Question: After I updated angular/cli, I got an error:
'''
error TS2339: Property 'map' does not exist on type 'Observable<Response>'
'''

I tried every possible solution from <URL>
but still the error exists.
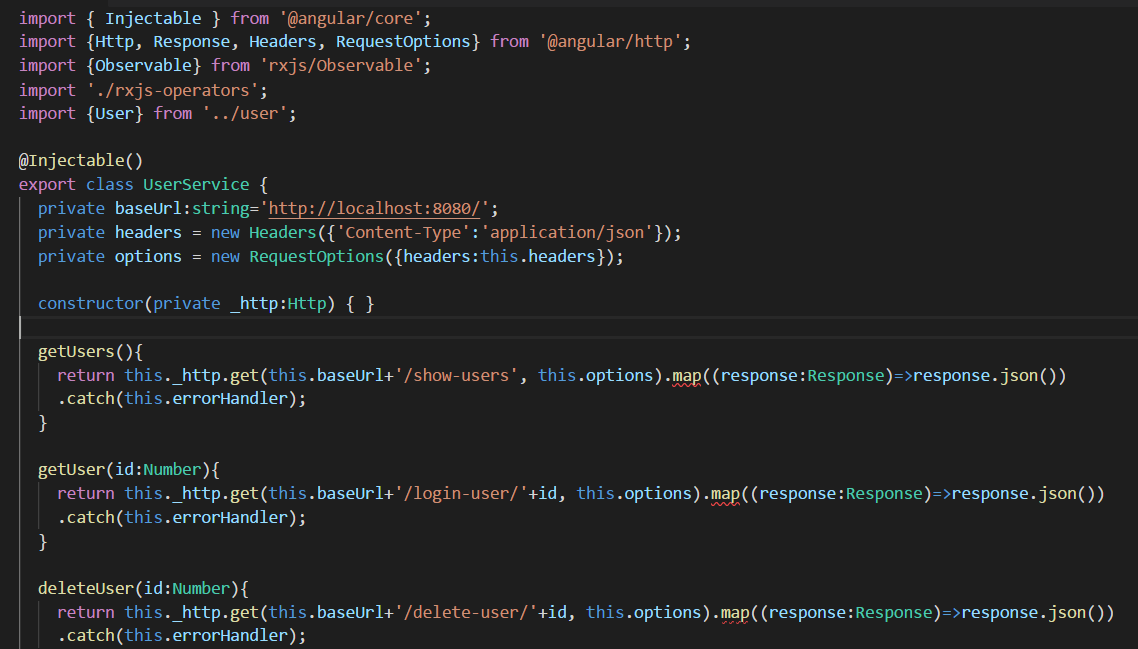
Answer: Its easy to post an answer when you provide your code instead of a screenshot. , you have to 'pipe' it:
'''
getUsers() {
return this._http.get(this.baseUrl+'/show-users', this.options)
.pipe(
map((response:Response)=>response.json())
);
'''
Remember to import 'map' like this:
'''
import { map } from 'rxjs/operators';
'''